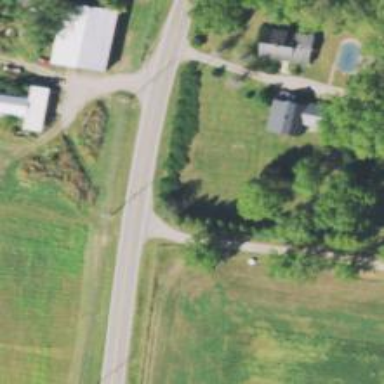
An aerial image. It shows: Secondary road.